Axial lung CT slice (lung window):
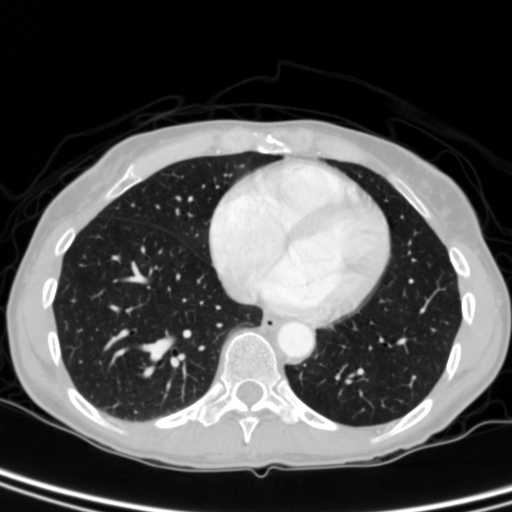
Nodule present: no